Interaction volume radius: 10 \u00c5
Interaction volume height: 10 \u00c5
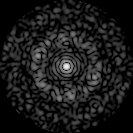
Disorder parameter: 0.8219